Field crop: tomato
Growth stage: 2
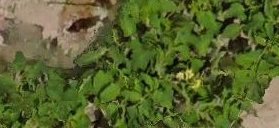
Species: tomato